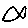
Label: fish